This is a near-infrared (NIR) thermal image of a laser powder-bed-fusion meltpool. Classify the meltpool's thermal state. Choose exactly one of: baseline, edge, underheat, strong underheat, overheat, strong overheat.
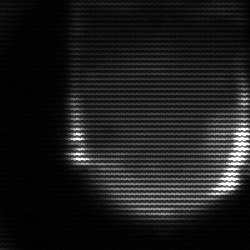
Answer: edge